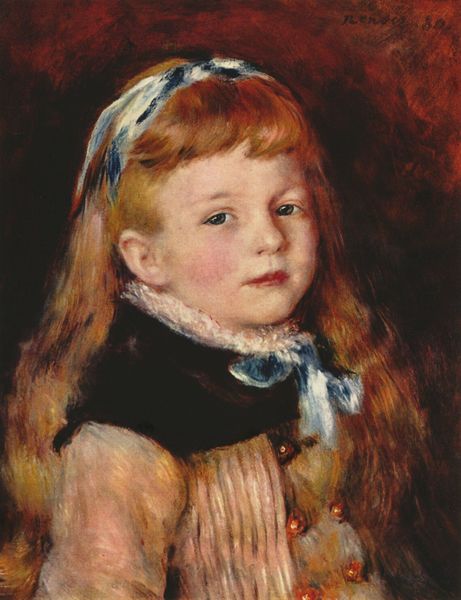
Titel: Mademoiselle Grimprel mit blauem Haarband
Künstler: Pierre Auguste Renoir
Standort: Paris
Institution: Collection Javal
Schlagwörter: blau, dunkel, gemälde, kopf, schatten, weiß, gelb, grün, impressionismus, menschen, mädchen, ocker, braun, frisur, grau, haar, hell, hintergrund, kleid, licht, mund, nase, ohr, orange, profil, renoir, schwarz, stirn, türkis, zeichnung, ölbild, blick, rose, rot, schal, tuch, beige, schleife, blond, jacke, jung, arm, augen, band, falten, gesicht, kleidung, kragen, lang, mensch, pelz, rahmen, samt, trauer, bild, bildnis, halskrause, portrait, porträt, signatur, öl, auge, gold, haare, lange haare, mantel, kind, tochter, schleifen, kinn, knopf, lippe, lippen, locken, ohren, rosa, rouge, schön, pony, wangen, backen, wangenrot, flächen, hellbraun, farbe, lila, violett, klein, winter, van gogh, haarband, ölgemälde, duktus, brauen, glanz, halstuch, pupillen, manet, dreiviertelansicht, junge, rüschen, knöpfe, rothaarig, knabe, spaziergang, ohrmuschel, kleinkind, pelzmantel, halbprofil, sehnsucht, portät, ponny, rotblond, müde, backe, lichts, porträr, schüchtern, haarschleife, knpof, sohn, rote, stupsnase, biesen, lieb, lieblich, babyspeck, dich, passe, mäntelchen, schelife, jjäckchen, kind haarband, puppenhaft, mädchen haarband, blonr, mächdn, +junge